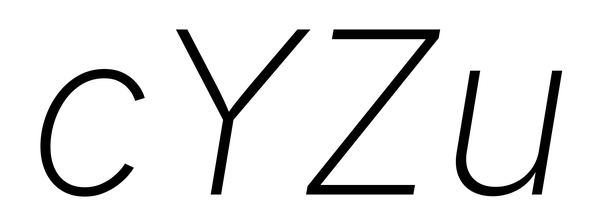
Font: Inter-Italic_ExtraLight_Italic